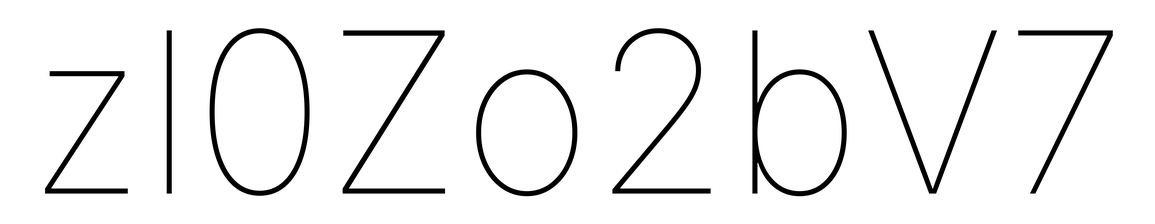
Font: Inter_Thin